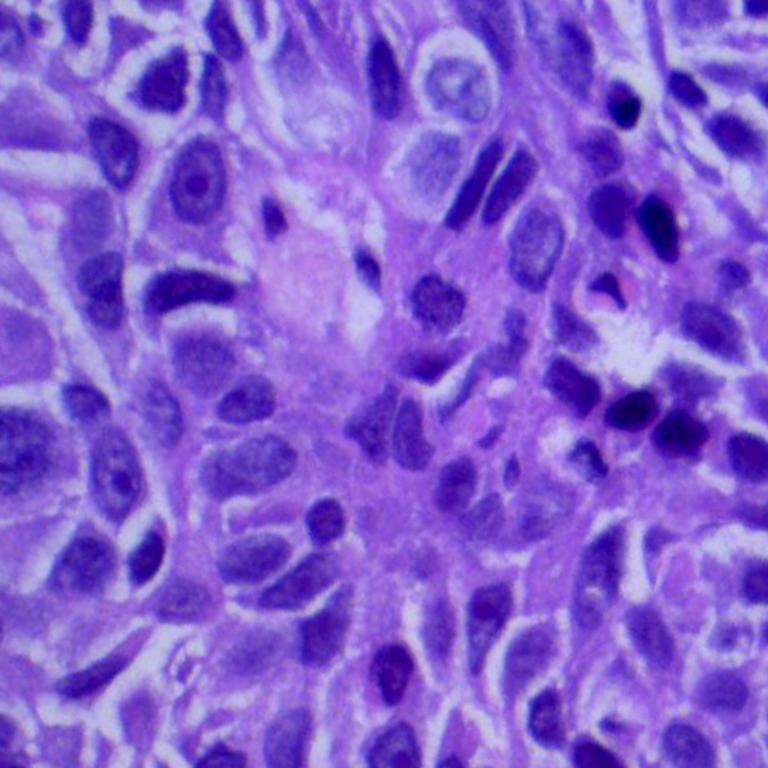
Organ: lung
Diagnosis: squamous carcinomas